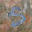
Label: 5